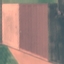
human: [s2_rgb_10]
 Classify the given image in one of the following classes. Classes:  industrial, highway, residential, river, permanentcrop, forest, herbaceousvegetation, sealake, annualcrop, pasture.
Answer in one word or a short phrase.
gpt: AnnualCrop